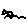
Label: fish